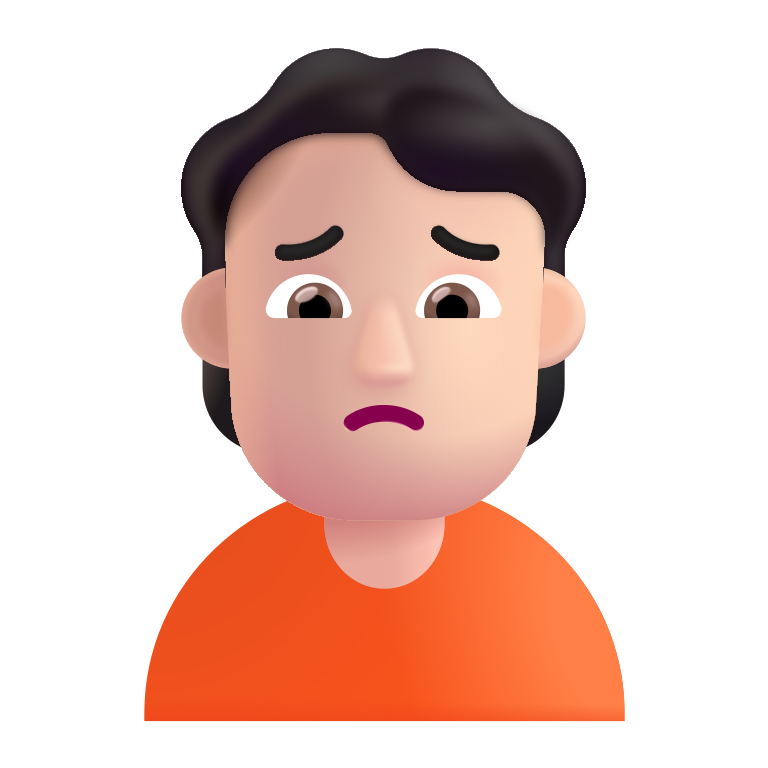
person frowning color light